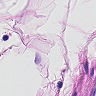
Metastatic tissue present: no